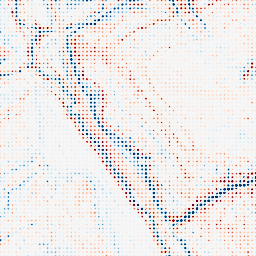
Category: edge_preserving
Decomposition family: bilateral
Decomposition parameters: d: 15
sigma_color: 100
sigma_space: 100
Upsampling method: sinc_blackman
Upsampling parameters: scale: 8
kernel_size: 4
Upsampling scale: 8